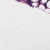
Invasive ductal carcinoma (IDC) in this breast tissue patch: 1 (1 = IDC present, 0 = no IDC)